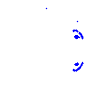
Particle: pion